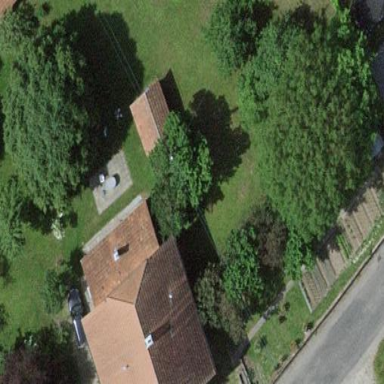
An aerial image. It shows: Residential building.